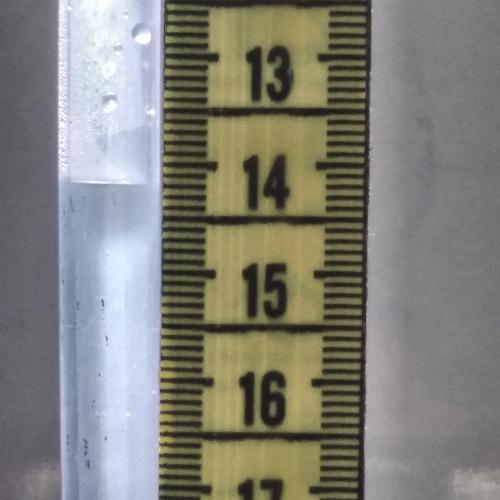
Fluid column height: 14.2 cm